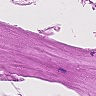
Metastatic tissue present: no